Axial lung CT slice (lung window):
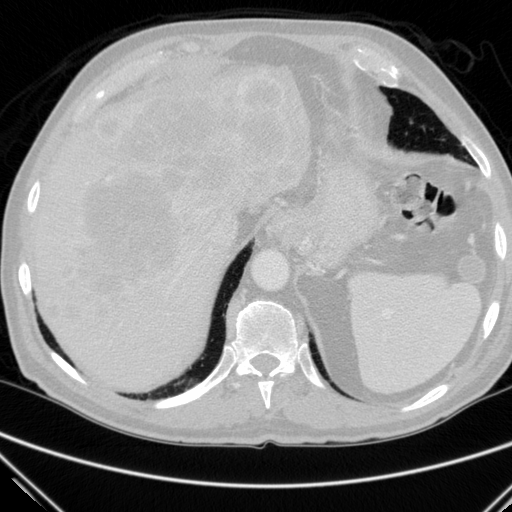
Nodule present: no